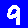
Digit: 9